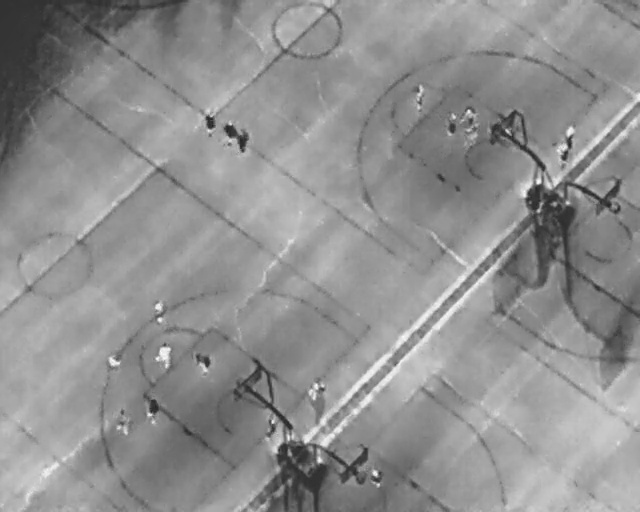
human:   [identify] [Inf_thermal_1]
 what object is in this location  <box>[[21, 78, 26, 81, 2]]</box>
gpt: <ref>1 large person at the bottom left</ref>

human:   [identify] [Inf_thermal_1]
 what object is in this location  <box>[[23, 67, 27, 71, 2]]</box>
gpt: <ref>1 large person at the left</ref>